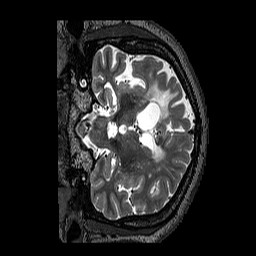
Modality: T2w
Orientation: coronal
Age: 46
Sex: male
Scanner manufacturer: siemens
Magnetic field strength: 3 T
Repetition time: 3.2 s
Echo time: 0.567 s